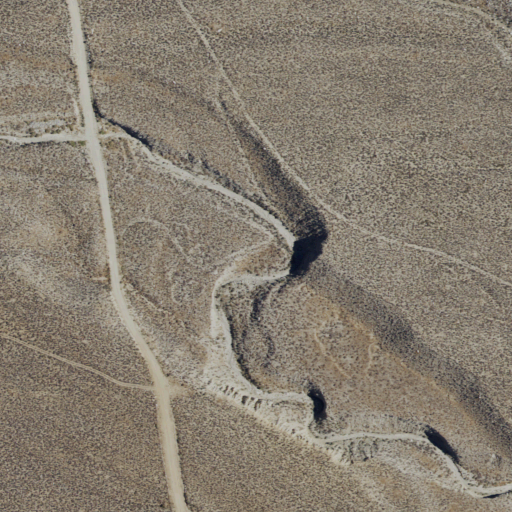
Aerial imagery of valley in California named Waucoba Canyon containing only shrub